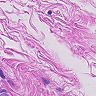
Metastatic tissue present: no